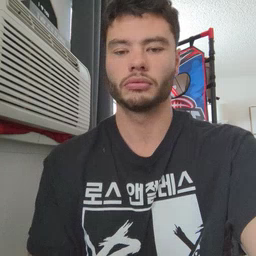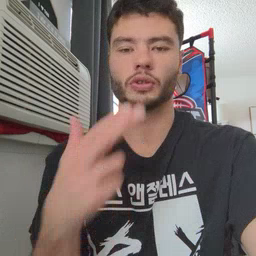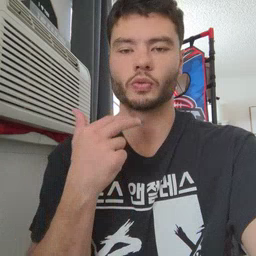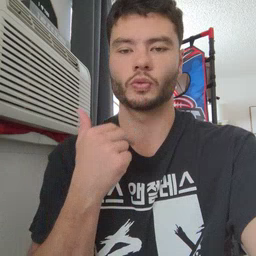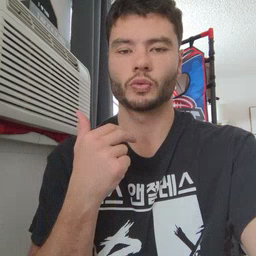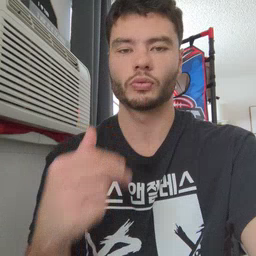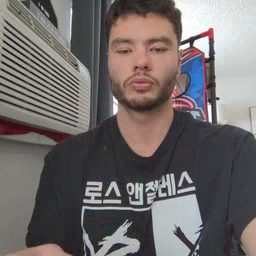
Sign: cute